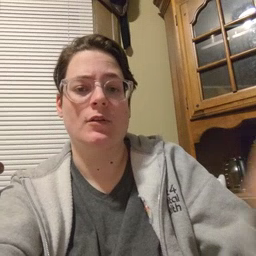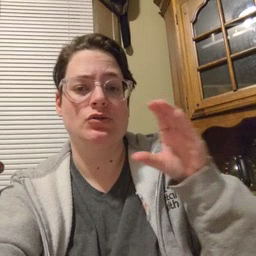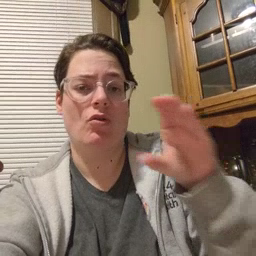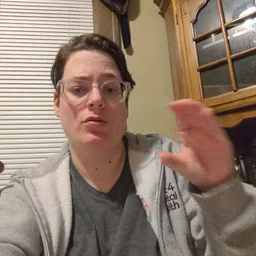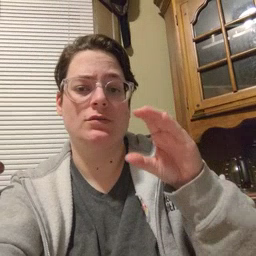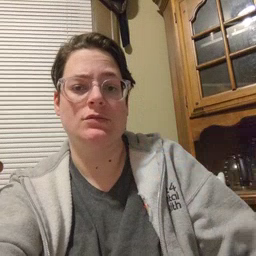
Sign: chocolate